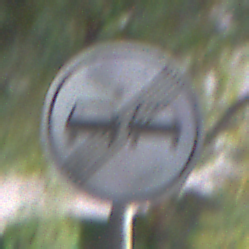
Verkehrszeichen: EndeUeberholverbot
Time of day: Night
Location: Outdoor (Suburban)
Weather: PartlyCloudy
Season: NotSpecified
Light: Artificial